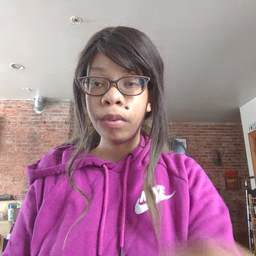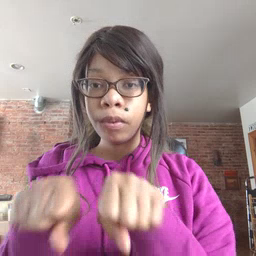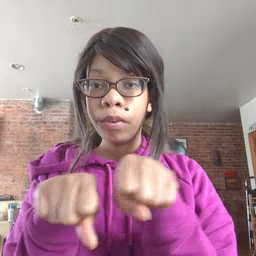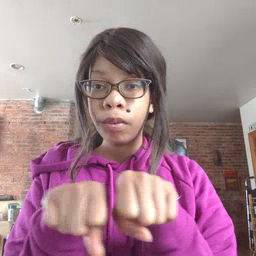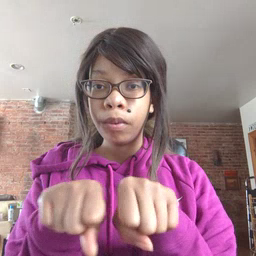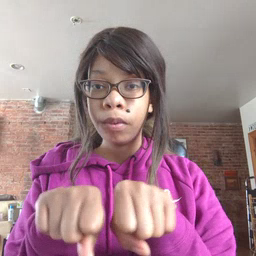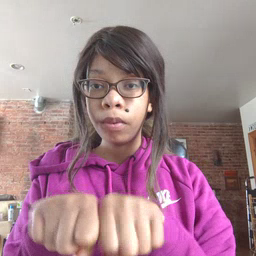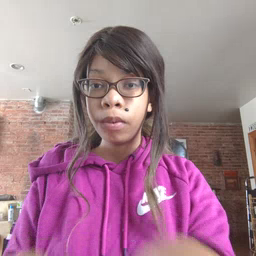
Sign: shoe